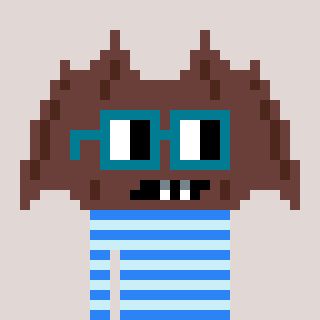
a pixel art character with square dark green glasses, a bat-shaped head and a cold-colored body on a warm background